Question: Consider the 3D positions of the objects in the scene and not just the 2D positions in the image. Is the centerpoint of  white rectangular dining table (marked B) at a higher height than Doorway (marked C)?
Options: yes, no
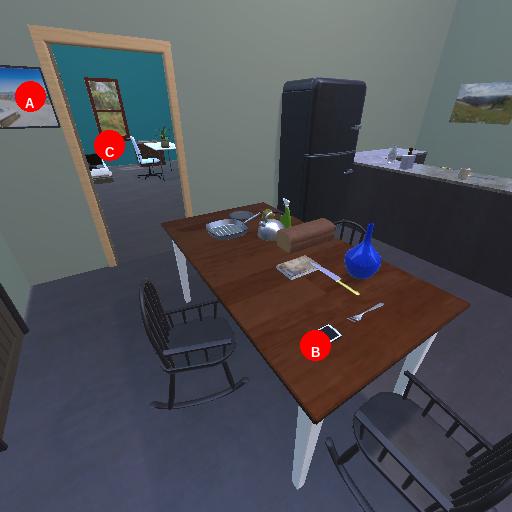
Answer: yes